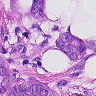
Metastatic tissue present: yes